Question: I want to setup already created react app in my local for further updation. I only have files uploaded to the server public_html.

You can view the files in my root folder here.
Is it possible to setup react project like that. If so someone please help.
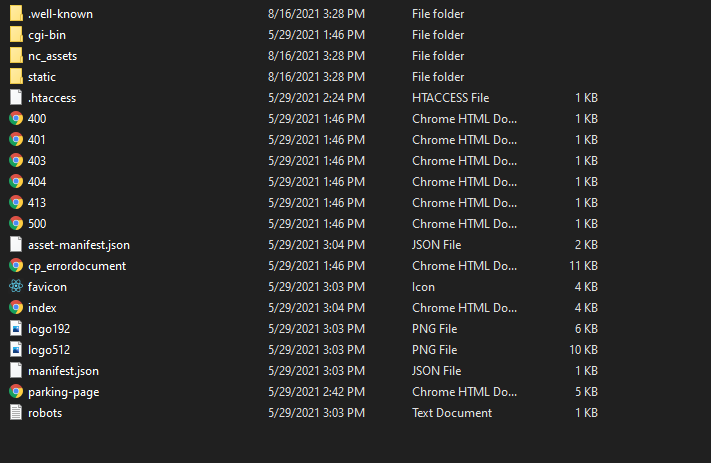
Answer: This command should work if everything is set up correctly and you have all the requirements installed locally. 'npm start'